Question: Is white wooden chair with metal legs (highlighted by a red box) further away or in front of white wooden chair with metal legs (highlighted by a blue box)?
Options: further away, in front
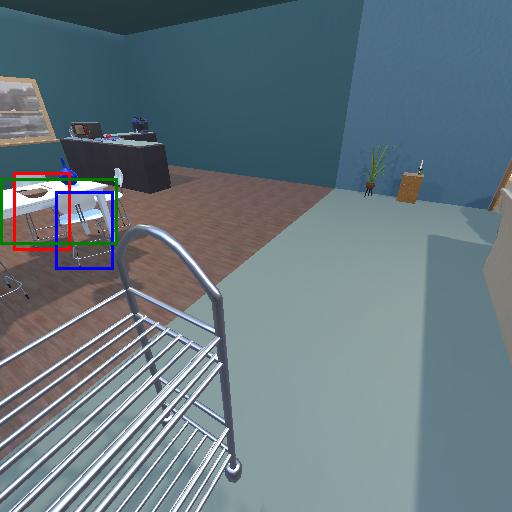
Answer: further away